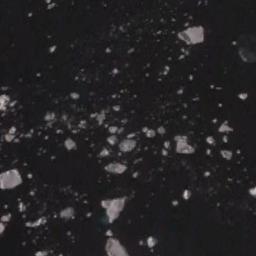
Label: sea_ice